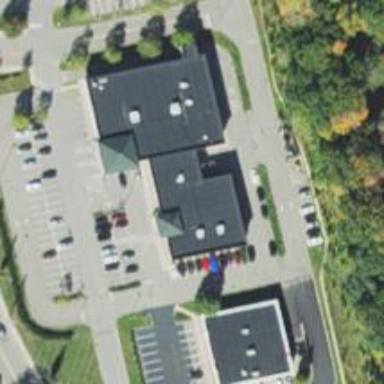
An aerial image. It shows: Healthcare clinic is depicted in the image.